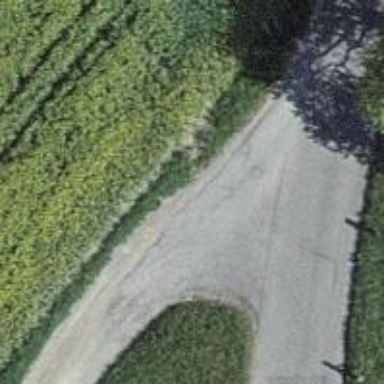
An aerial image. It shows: Unpaved residential road.